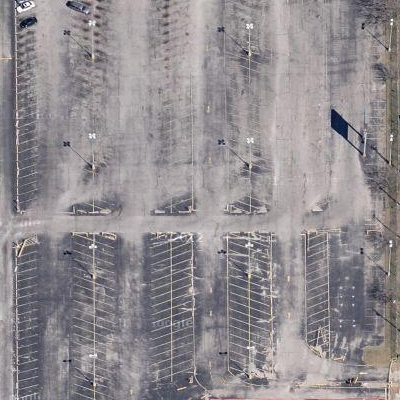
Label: Parking